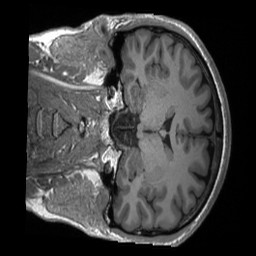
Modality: T1w
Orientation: coronal
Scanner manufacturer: siemens
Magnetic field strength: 3 T
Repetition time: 2.4 s
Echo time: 0.00224 s